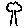
Label: tree